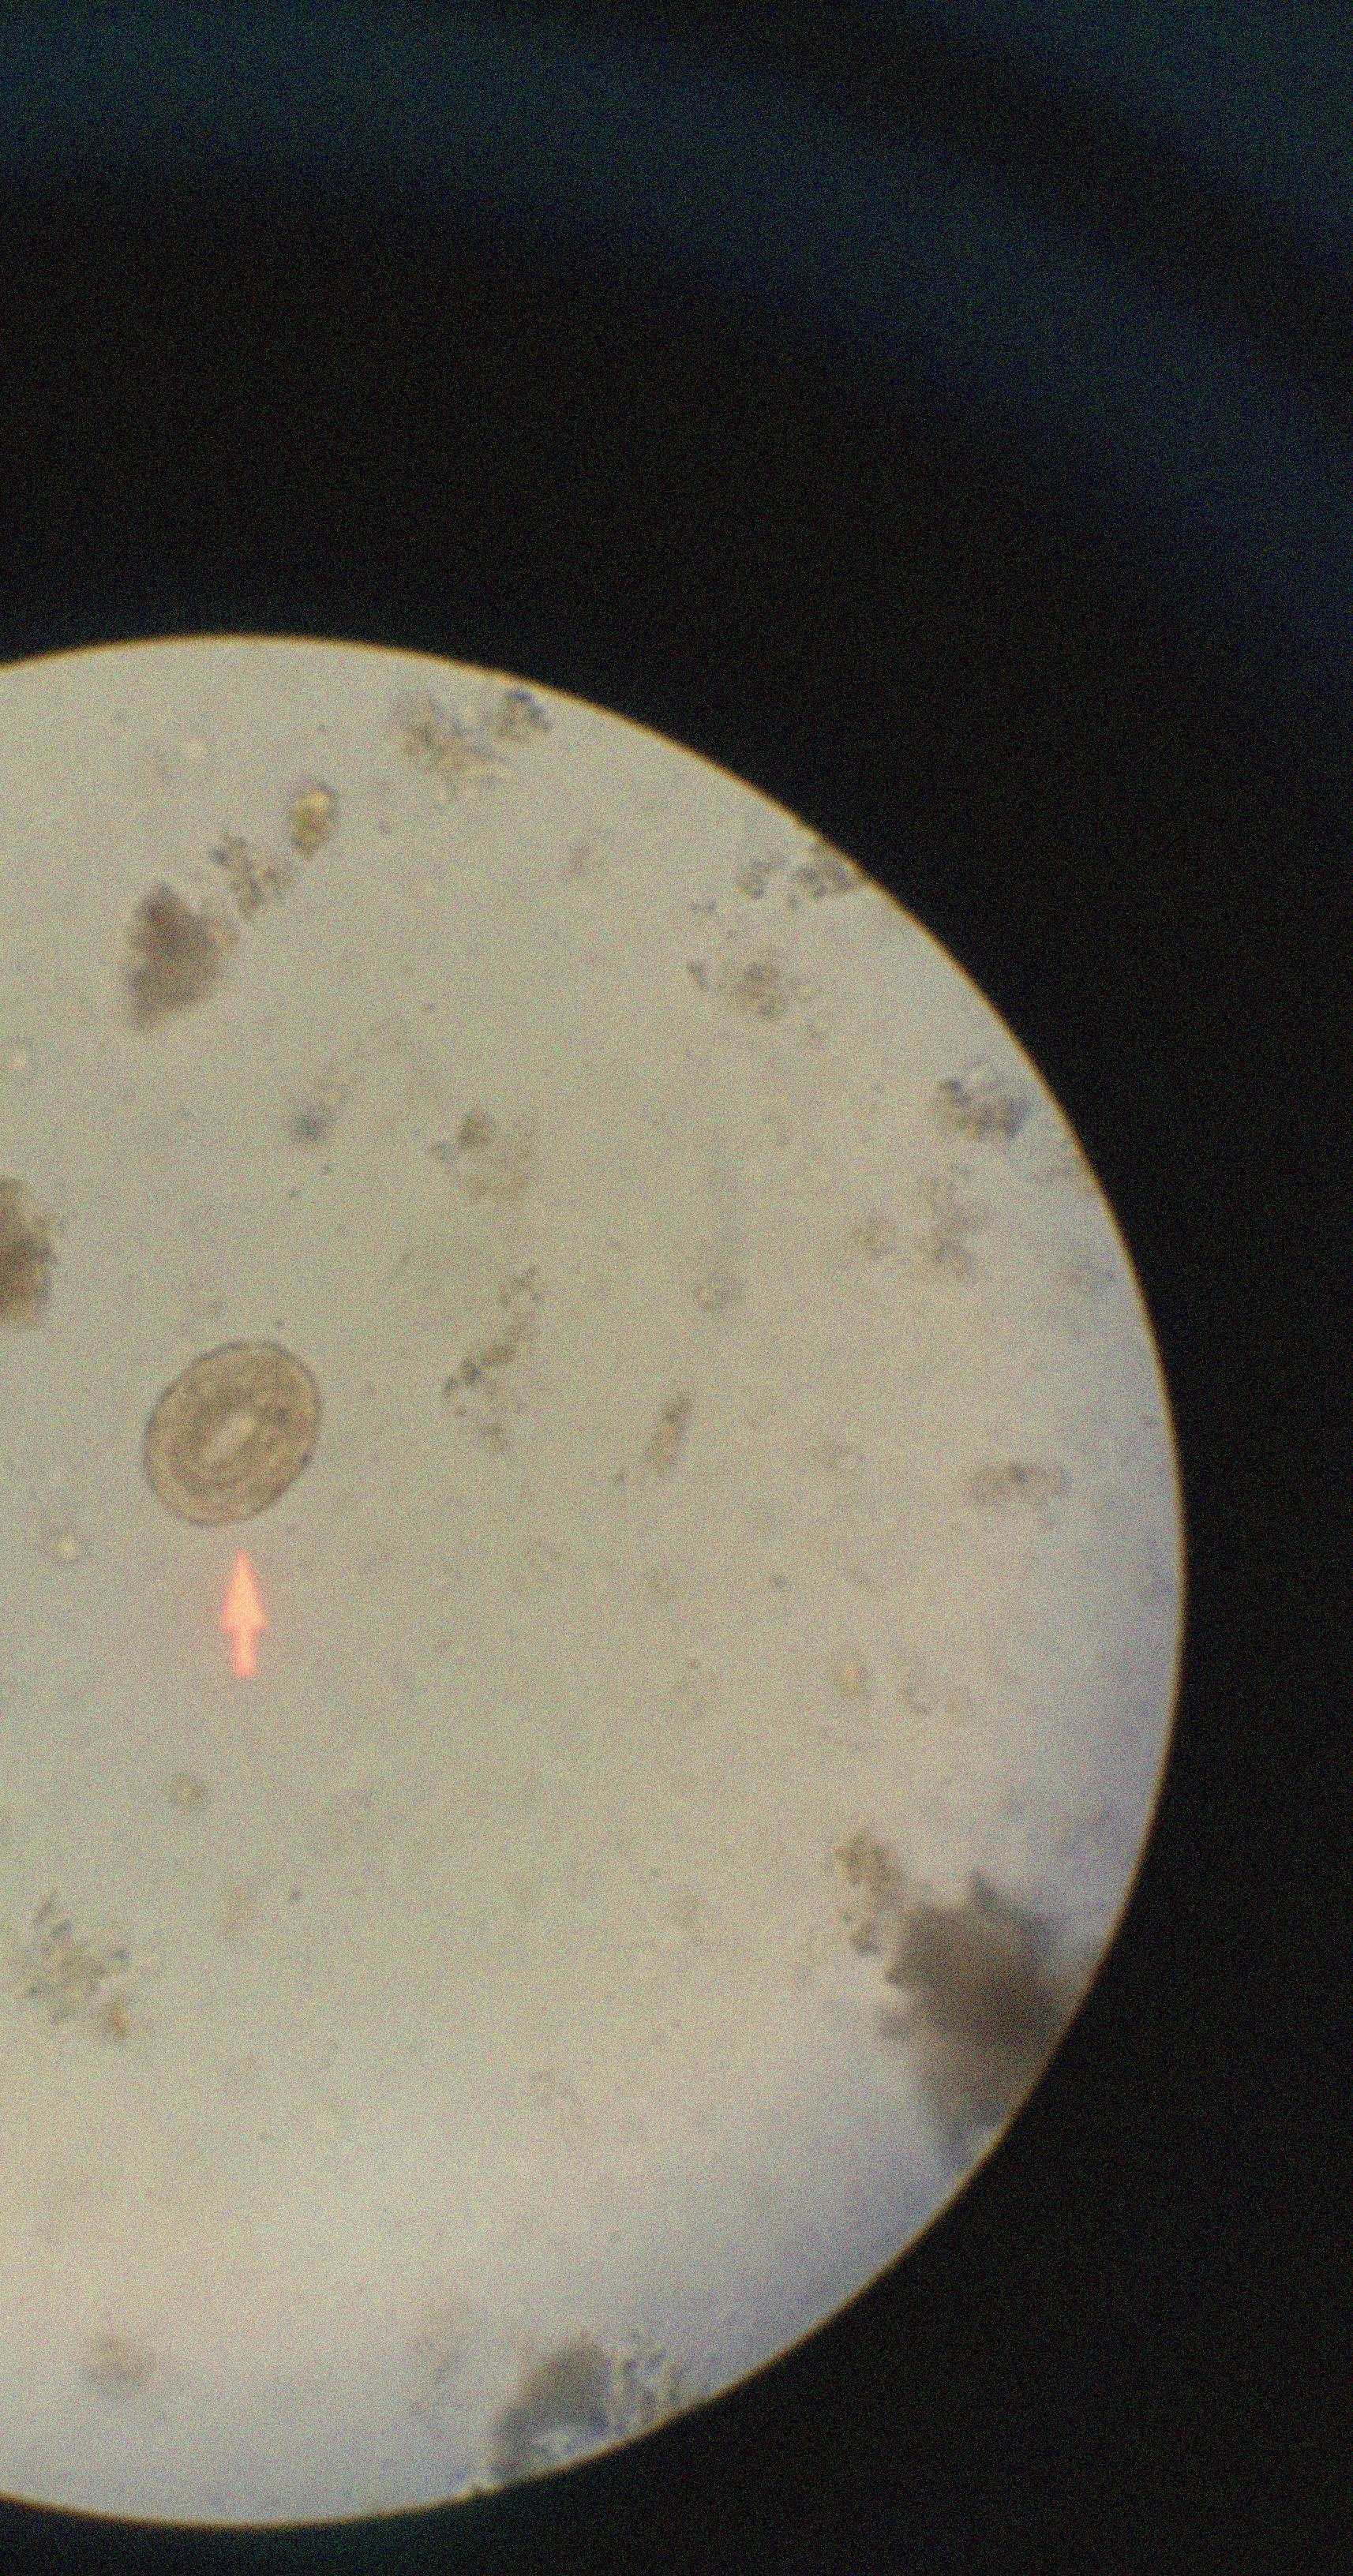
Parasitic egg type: Ascaris lumbricoides